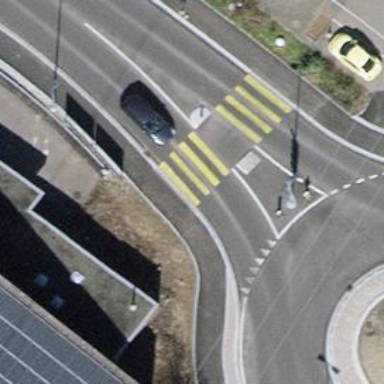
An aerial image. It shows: Zebra crossing with crossing island.